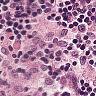
Metastatic tissue present: no